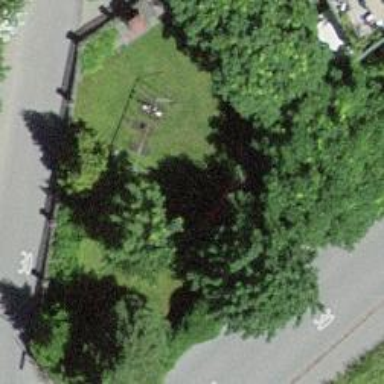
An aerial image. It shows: Playground with swings.